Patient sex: M
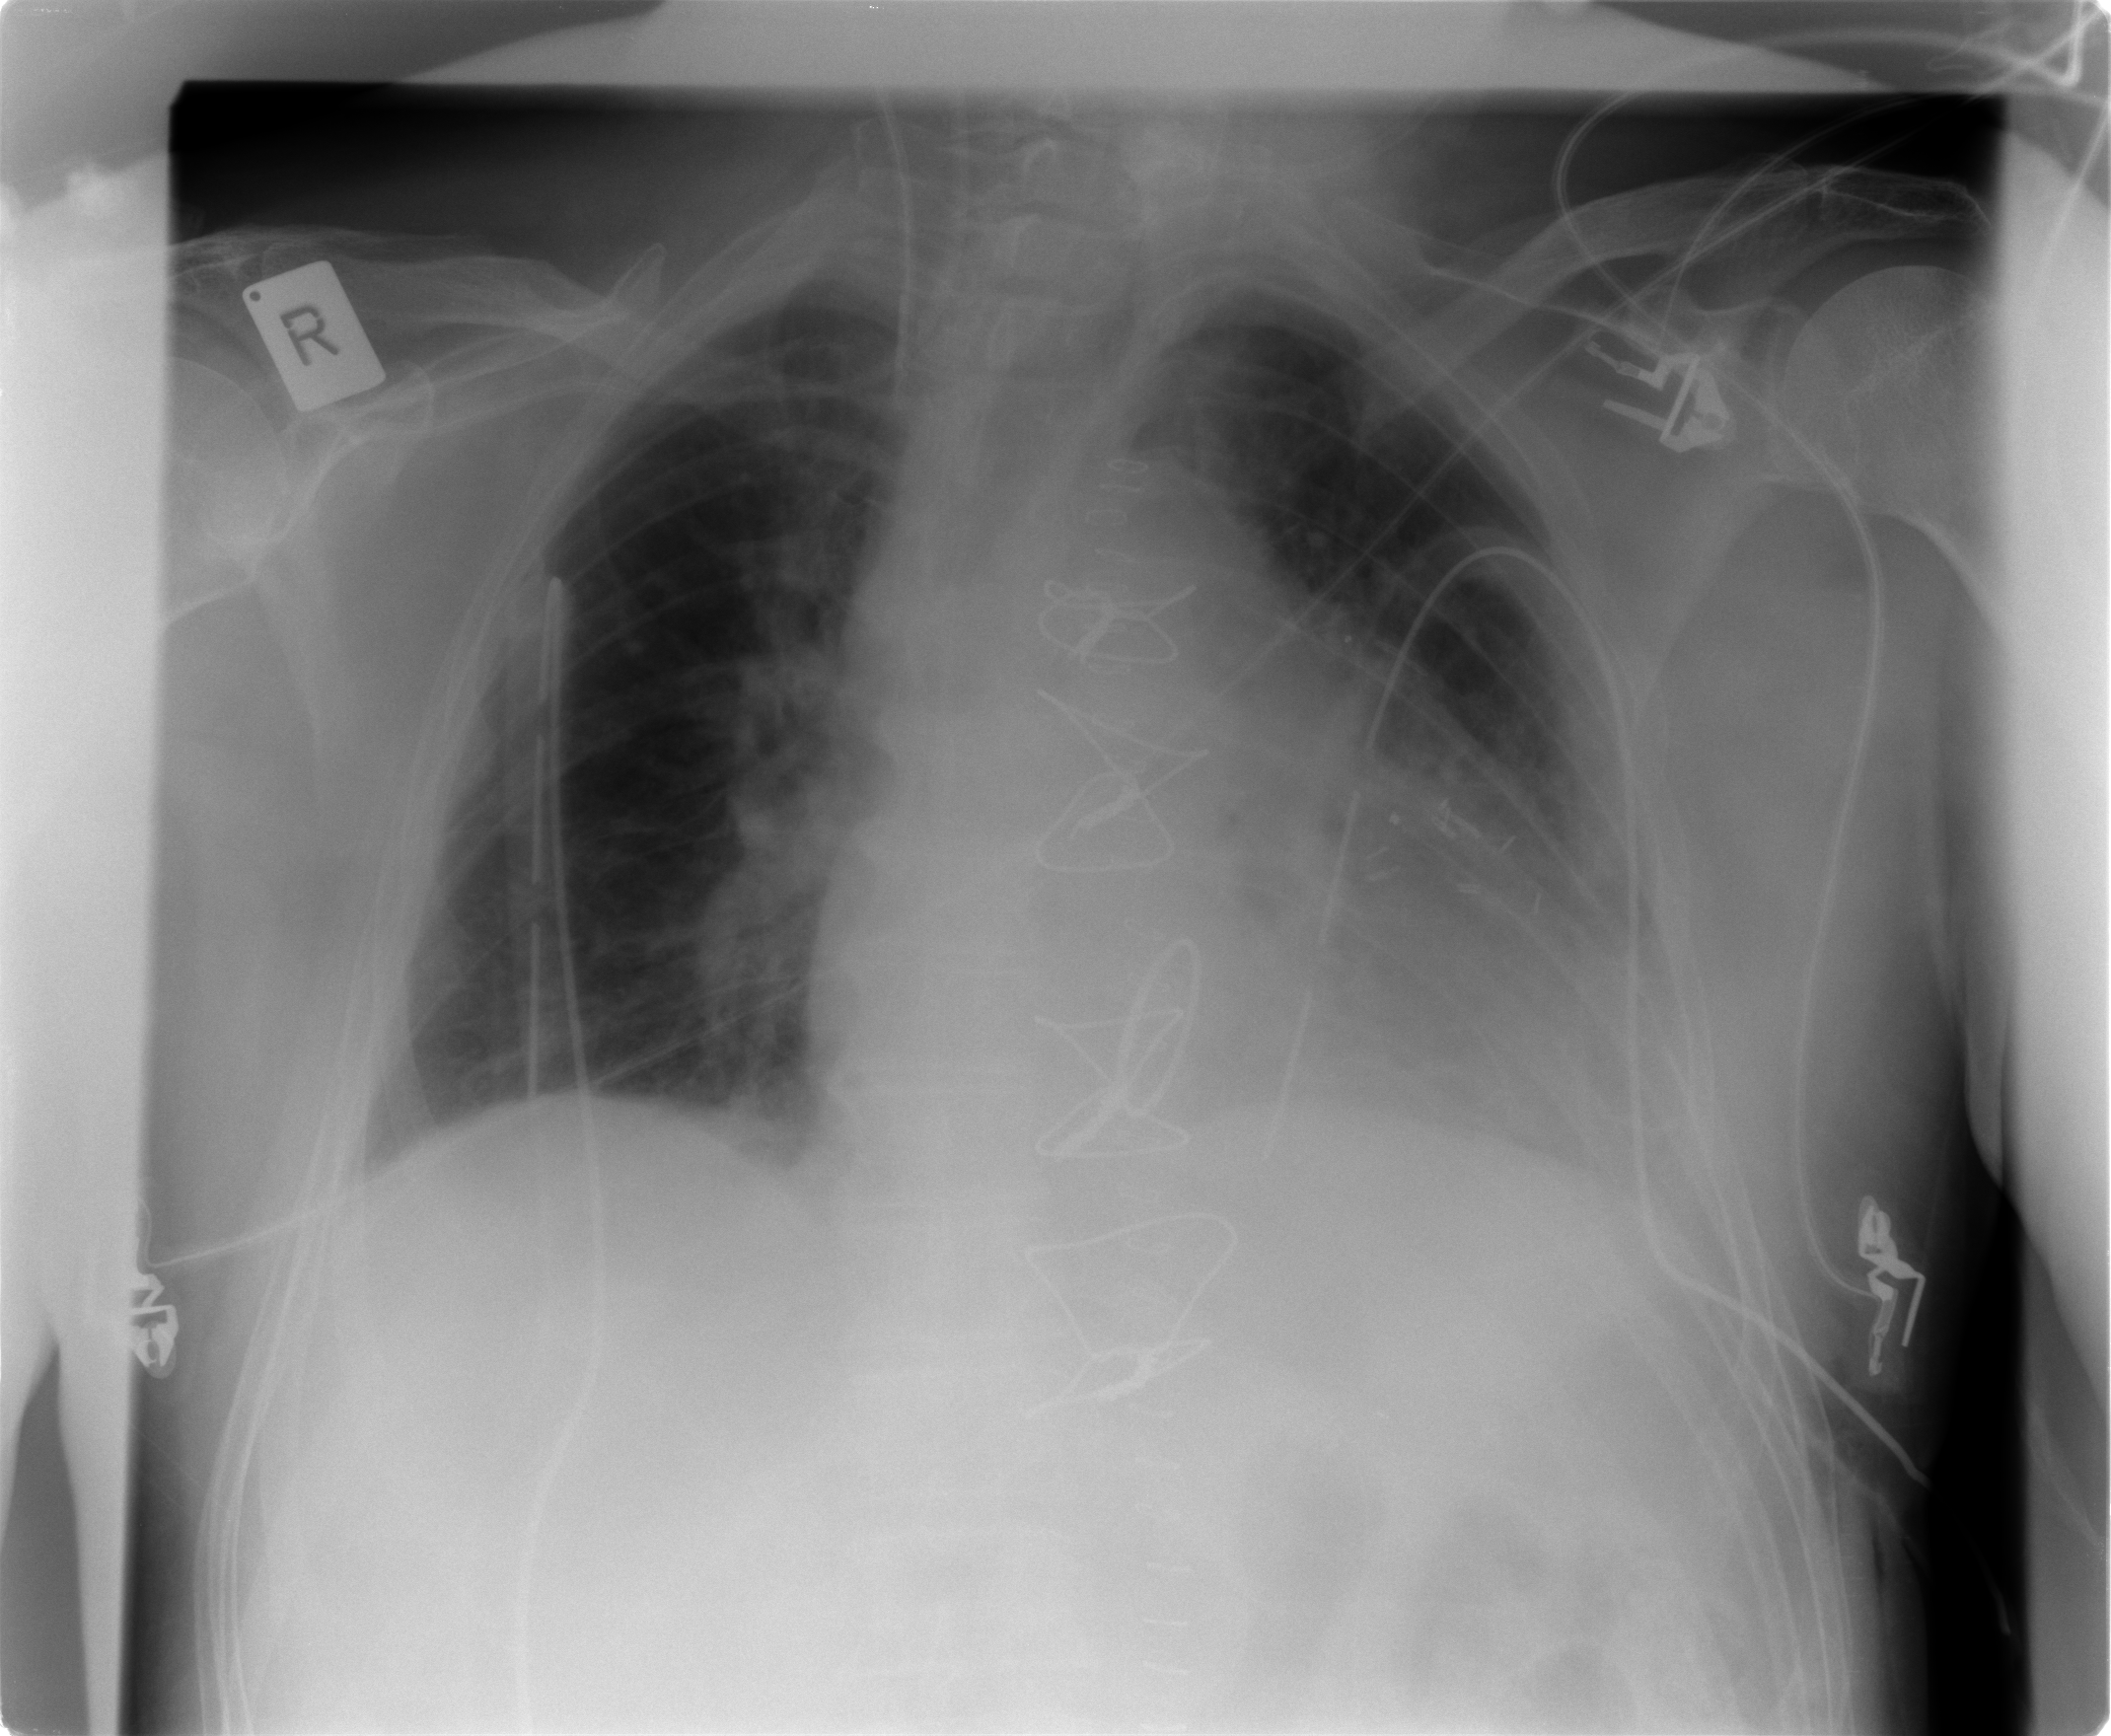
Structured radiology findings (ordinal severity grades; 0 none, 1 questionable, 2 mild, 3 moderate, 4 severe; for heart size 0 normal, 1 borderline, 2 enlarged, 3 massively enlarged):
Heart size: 2
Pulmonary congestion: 1
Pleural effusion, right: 0
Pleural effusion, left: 1
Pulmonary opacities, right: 0
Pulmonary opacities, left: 0
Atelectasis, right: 1
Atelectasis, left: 1